Question: I came across a rather strange Git repository and wondered how to create it. (Of course this probably doesn't make practical sense, just curious)
---
In the master branch, create multiple starting commits (none of them have a parent).
The repository address is 'git://github.com/ossxp-com/gitdemo-commit-tree.git' and the diagram is as follows |

This may be a simple request, but I've been thinking about it for a really long time and haven't figured out exactly how to do it, so I'm here for help.
---
1. commit directly, which takes the current commit as parent
2. checking the documentation for commit and checkout, I don't see the option I want, maybe I'm missing something
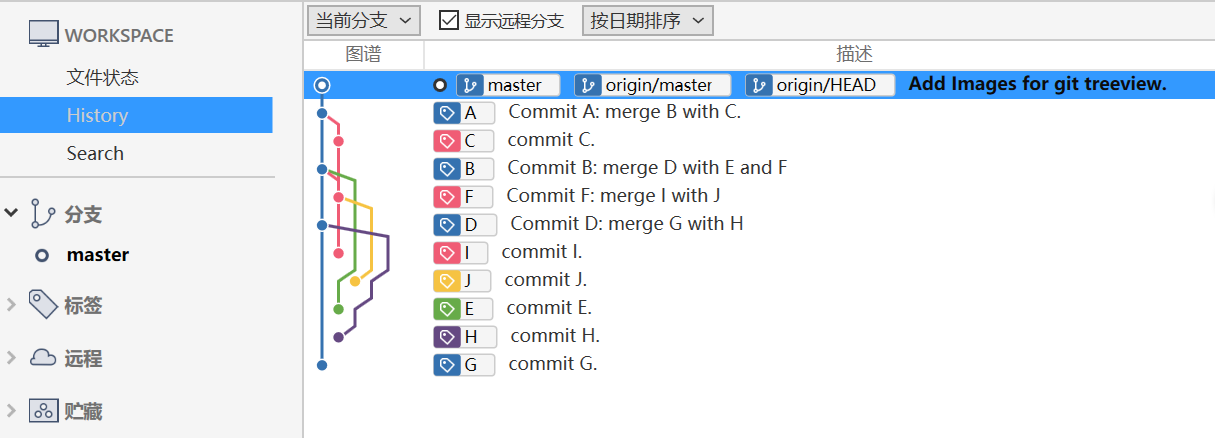
Answer: The problem has been solved.
## orphan branch merging
This is the result of orphan branch merging, which can be reproduced by the following operations.
'''
git init
'text' > "A.txt"
git add -A;git commit -a -m 'A'
git checkout --orphan 'new_branch'
'text' > "B.txt"
git add -A;git commit -a -m 'B'
git checkout master
git merge --no-ff --allow-unrelated-histories 'new_branch'
git log --all --decorate --oneline --graph
'''
'''
* <PHONE> (HEAD -> master) Merge branch 'new_branch'
|| * b2af1fd (new_branch) B
* 70e2a07 A
'''
## subtree add
First, use reset to restore to the state before merging.
'''
git reset 70e2a07 --hard
'''
Then, the commit in the orphan branch is spliced into the current tree through the subtree.
'''
git subtree add -P 'B_repo' 'new_branch^{}'
'''
In this way, similar effects can be obtained. Of course, the two methods are completely different in other aspects.
'''
PS>git log --all --decorate --oneline --graph
* 50f7c25 (HEAD -> master) Add 'B_repo/' from commit '47b72dbdebd593bde75a80df7ff28544b2982ff1'
|| * 47b72db (new_branch) B
* fd9bb52 A
'''